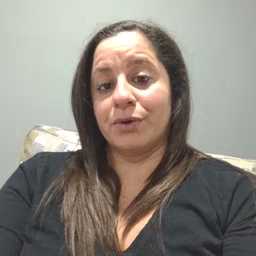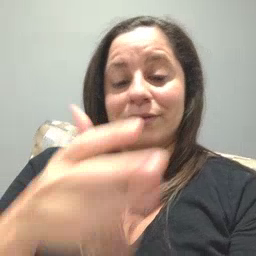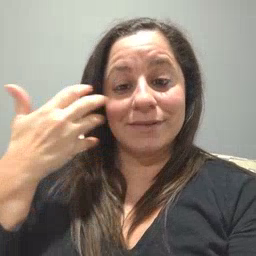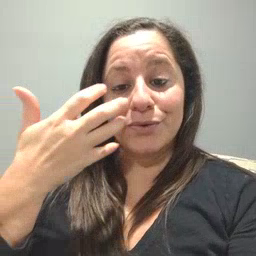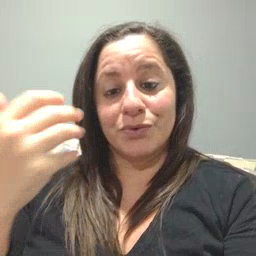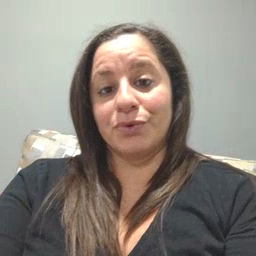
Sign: tiger